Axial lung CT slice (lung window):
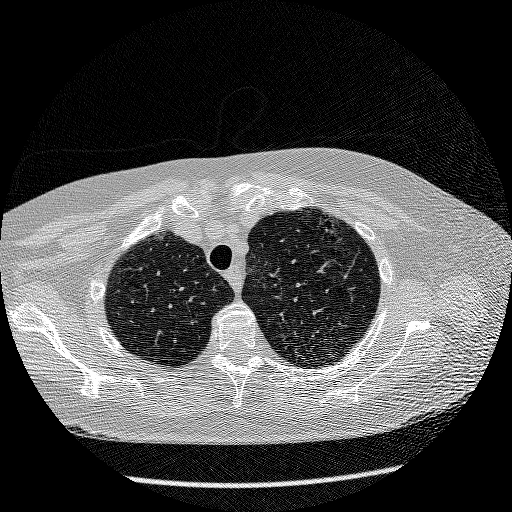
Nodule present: no